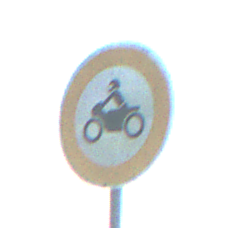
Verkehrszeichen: VerbotKraftraeder
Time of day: SunriseSunset
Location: Outdoor (Nature)
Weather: Clear
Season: Winter
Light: Natural